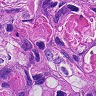
Metastatic tissue present: yes